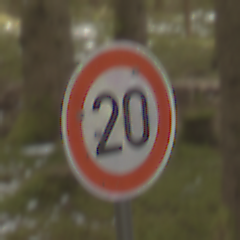
Verkehrszeichen: Geschwindigkeit20
Umgebung: Outdoor, Nature
Tageszeit: MorningAfternoon
Wetter: Overcast
Licht: Natural
Jahreszeit: Winter
Kontrast: LowContrast